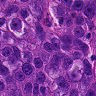
Metastatic tissue present: yes